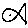
Label: fish